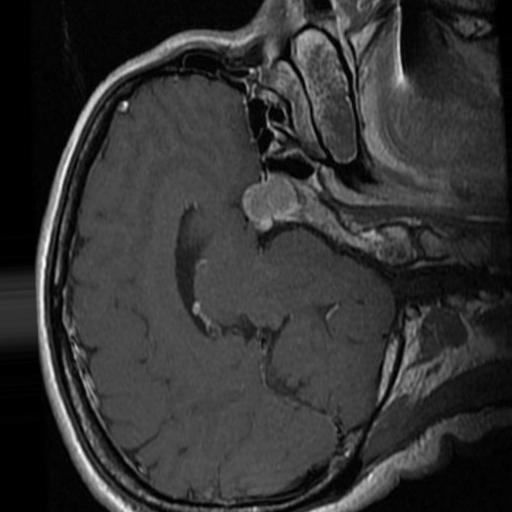
Label: brain_tumor